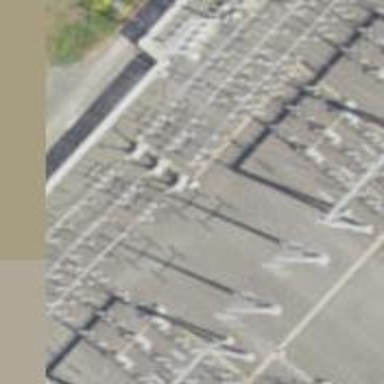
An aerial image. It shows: Switch used for power control.